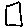
Label: square